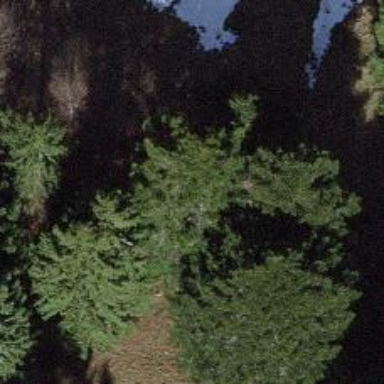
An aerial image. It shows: Beautiful tree in nature.